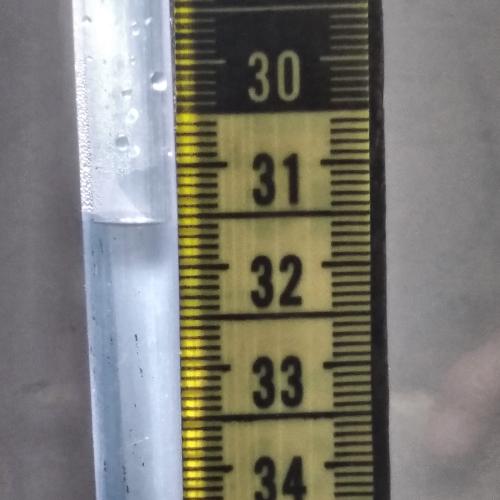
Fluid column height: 31.6 cm